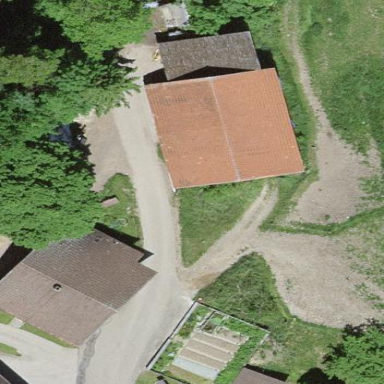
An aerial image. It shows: Rural barn.